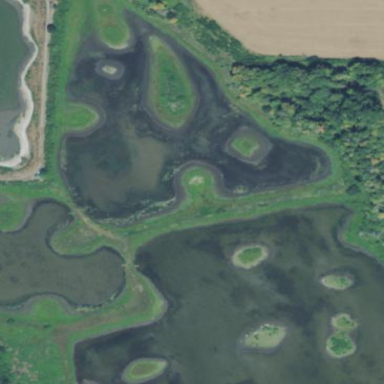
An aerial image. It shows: Marsh wetland.